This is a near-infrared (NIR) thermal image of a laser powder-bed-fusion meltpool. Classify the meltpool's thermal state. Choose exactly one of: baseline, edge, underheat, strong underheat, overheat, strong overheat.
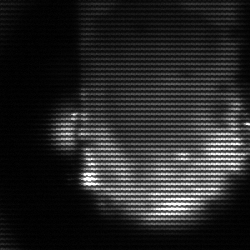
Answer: baseline